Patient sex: M
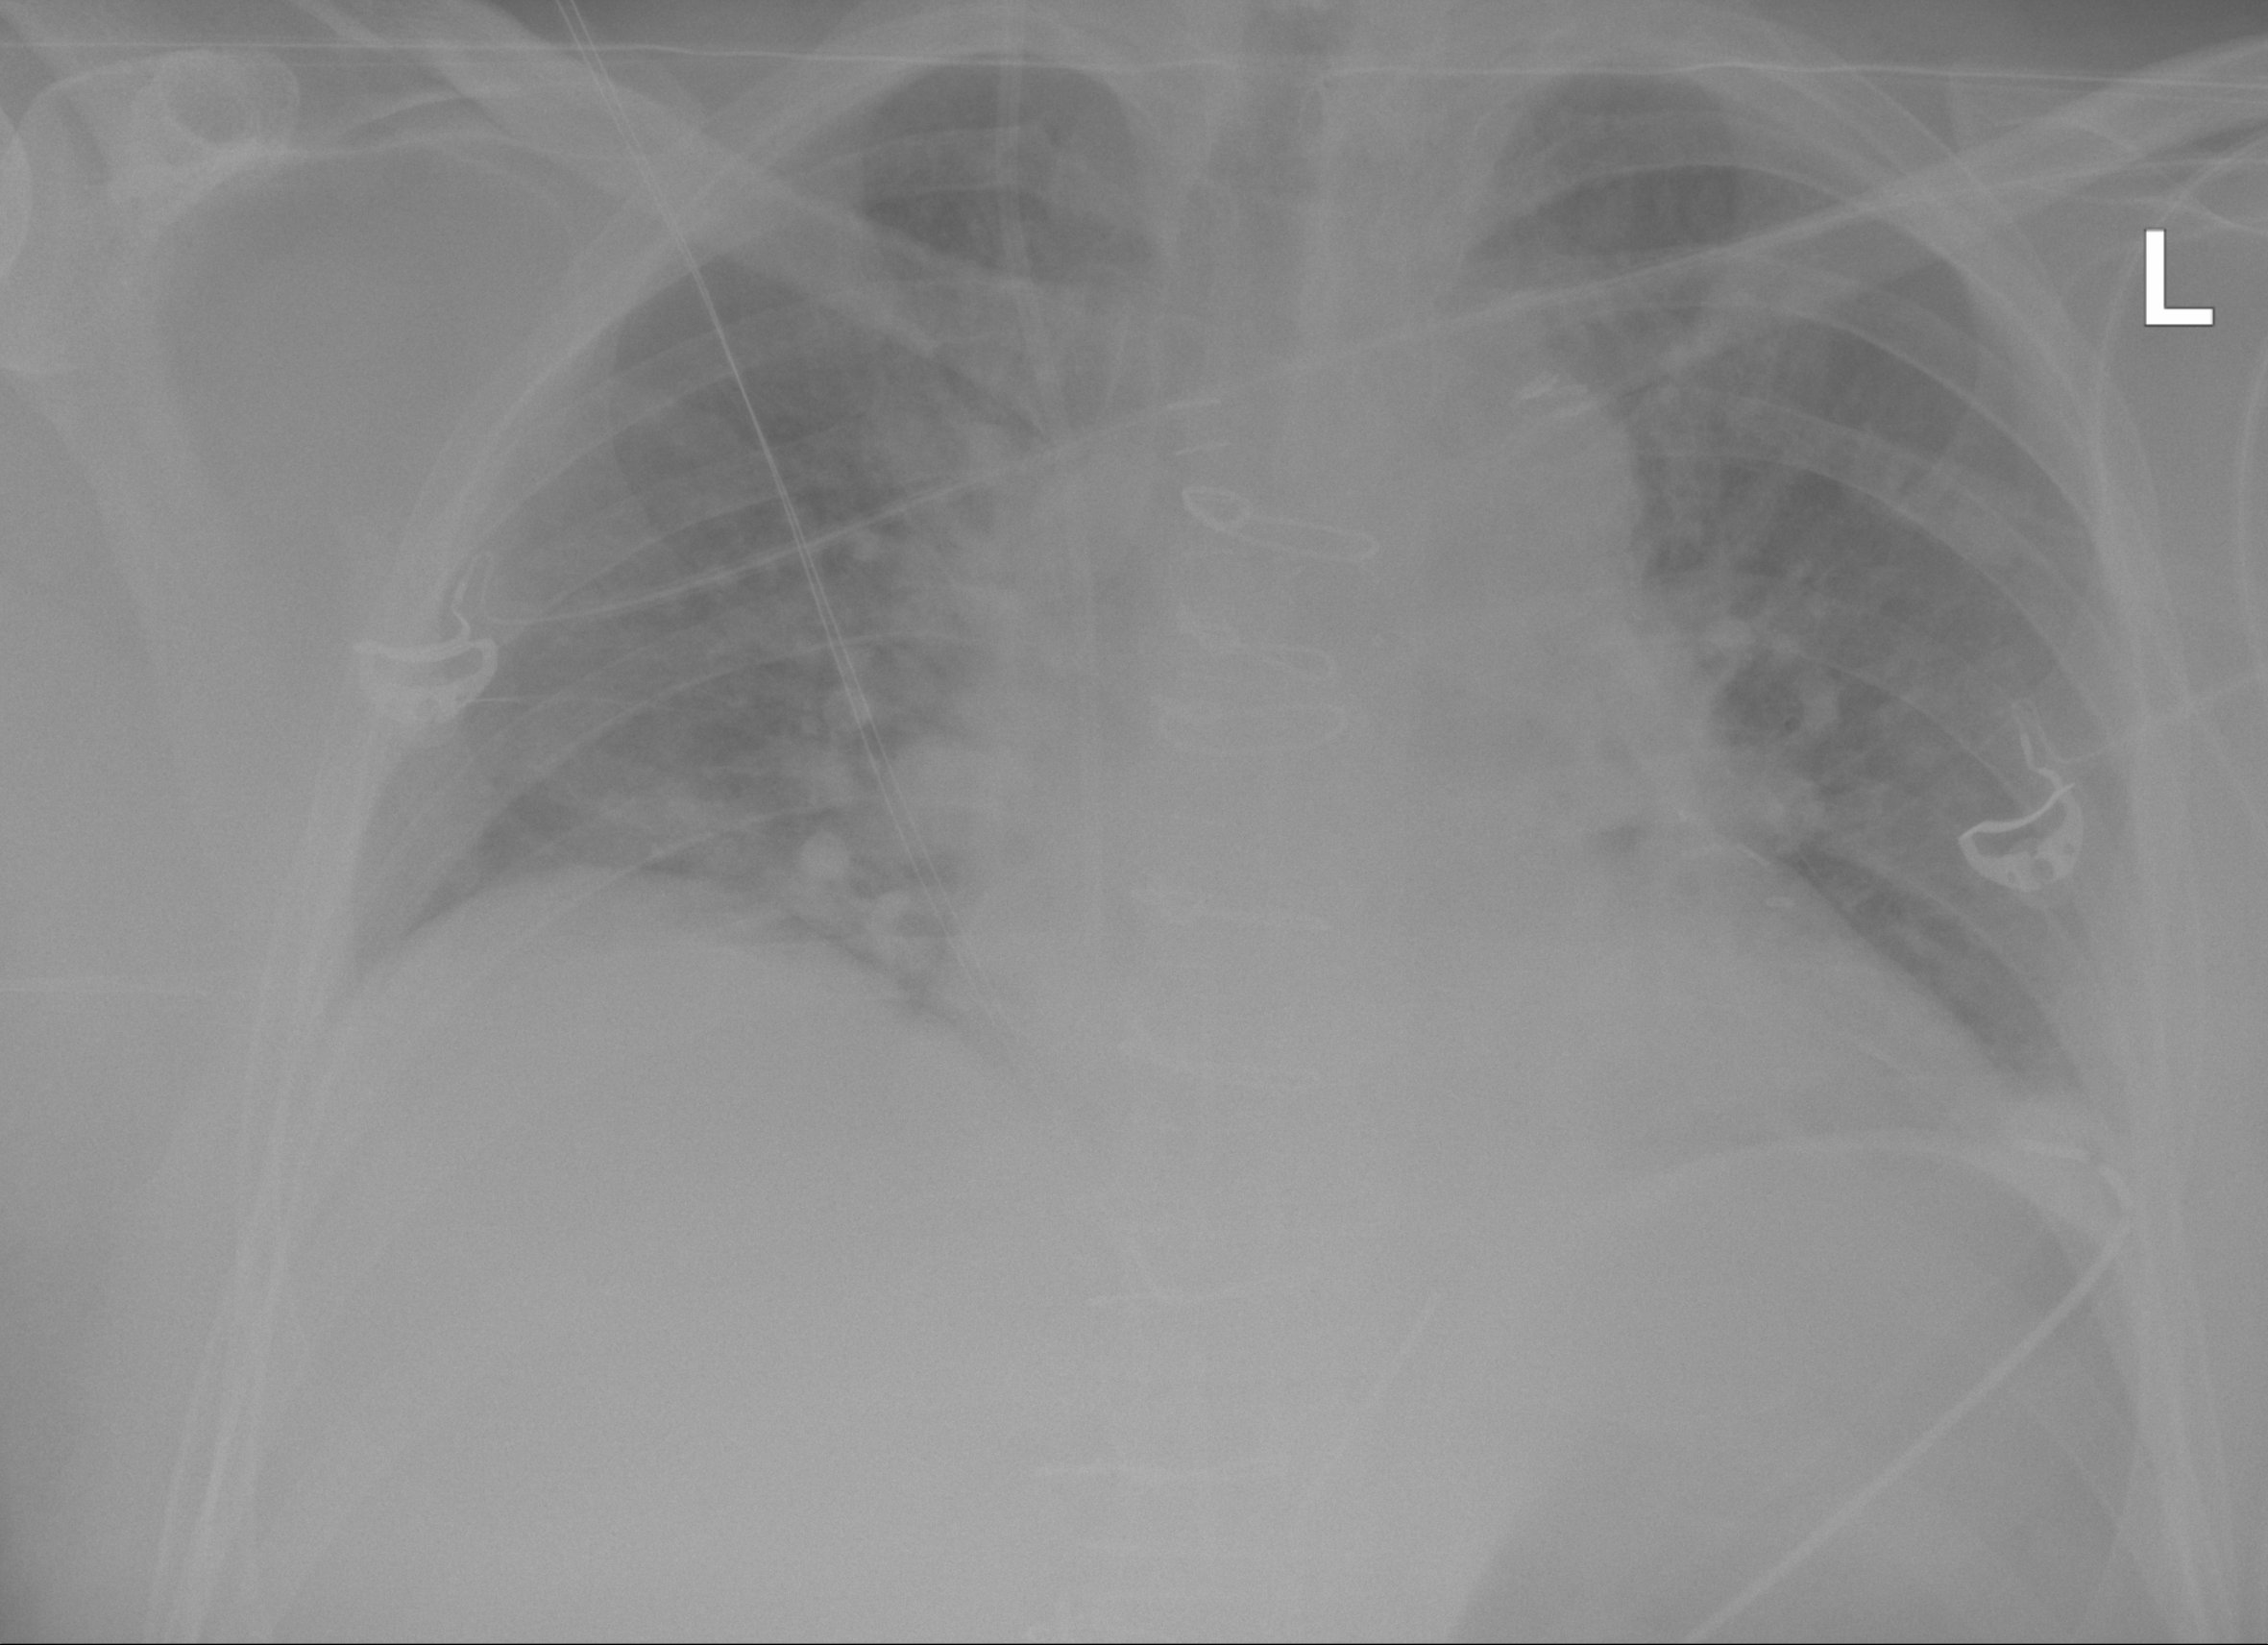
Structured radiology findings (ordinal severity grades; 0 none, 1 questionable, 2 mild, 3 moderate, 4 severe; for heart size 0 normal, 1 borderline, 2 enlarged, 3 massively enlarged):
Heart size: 2
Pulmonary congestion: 2
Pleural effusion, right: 0
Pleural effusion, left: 2
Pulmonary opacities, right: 0
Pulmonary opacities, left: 0
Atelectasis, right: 2
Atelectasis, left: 2